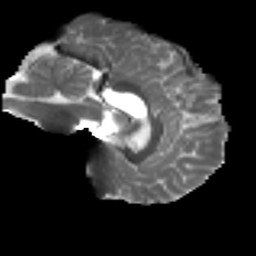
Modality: T2w
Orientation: sagittal
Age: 22
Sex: male
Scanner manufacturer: ge
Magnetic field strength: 3 T
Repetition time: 7.8 s
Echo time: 0.0611 s